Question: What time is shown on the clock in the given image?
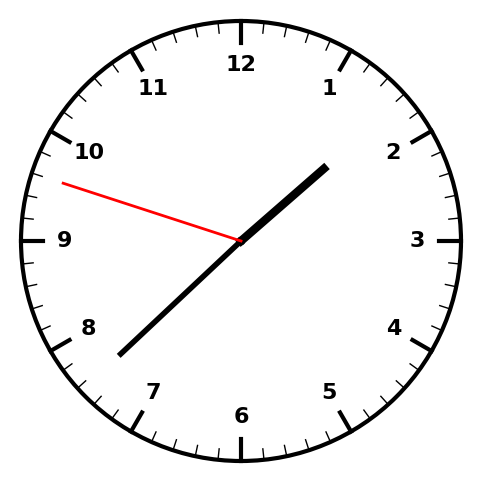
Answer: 01:37:48